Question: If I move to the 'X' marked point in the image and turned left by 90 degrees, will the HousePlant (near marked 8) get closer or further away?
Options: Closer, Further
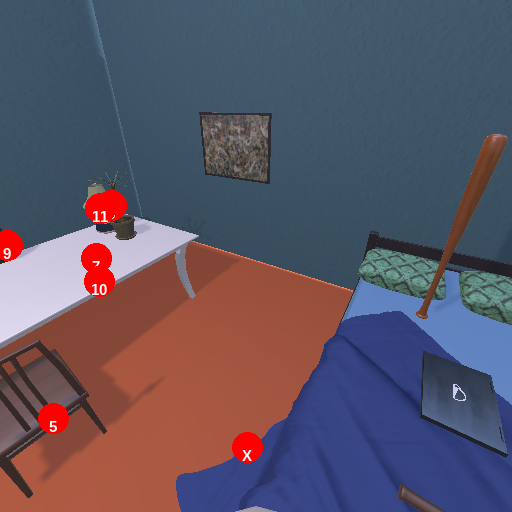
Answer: Closer